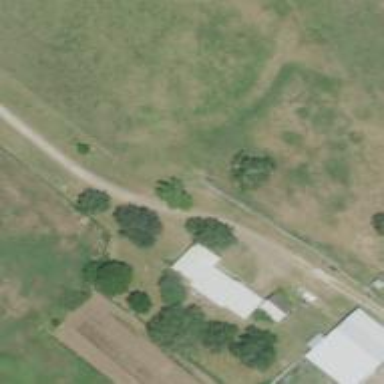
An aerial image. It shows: Driveway leading to service road.